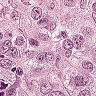
Metastatic tissue present: yes